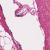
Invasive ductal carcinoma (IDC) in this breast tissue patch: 0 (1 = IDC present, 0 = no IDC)